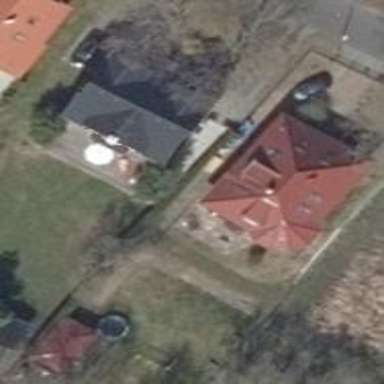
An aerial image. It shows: Detached building with hipped roof.